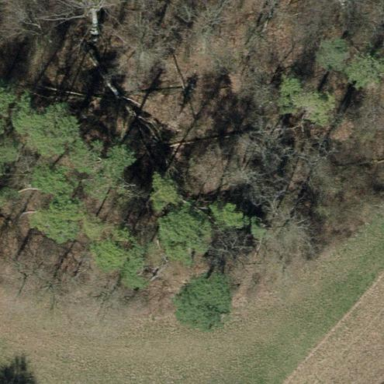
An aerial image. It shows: Mixed forest with various types of leaves.